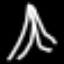
Label: The Eiffel Tower